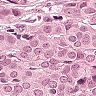
Metastatic tissue present: yes